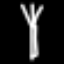
Label: fork